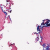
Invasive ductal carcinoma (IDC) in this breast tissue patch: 0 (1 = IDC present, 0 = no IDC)